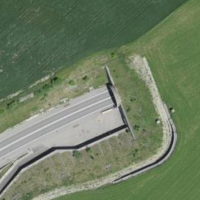
EUNIS habitat code: 57
Species observed at this site:
Malva sylvestris